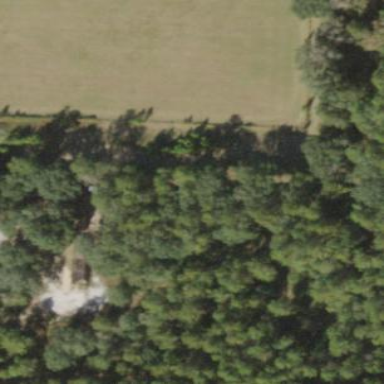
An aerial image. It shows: Mixed woodland with various types of leaves.